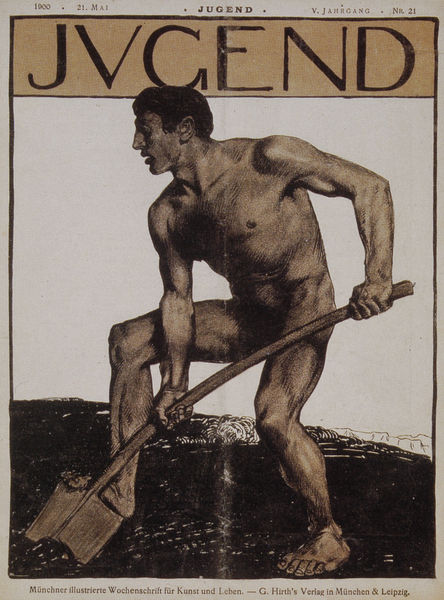
Titel: Titelblatt-Illustration aus "Jugend", 5.Jg. Nr.21
Standort: München
Institution: Stadtmuseum
Schlagwörter: akt, dunkel, fuß, körper, mann, nackt, nackter, schatten, weiß, ocker, braun, brust, grau, haar, hell, licht, nase, profil, schwarz, beige, arm, arme, mensch, hände, erde, haare, reich, person, schulter, arbeit, stock, beine, bein, füße, schrift, papier, acker, arbeiten, grafik, graphik, arbeiter, jugendstil, muskeln, zahlen, ziffern, lesen, brustwarze, knie, glitzern, punkte, stiel, griff, barfuss, hitler, münchen, kohle, ideal, jugend, druck, lithographie, druckgrafik, schraffur, titel, lithografie, text, zeitschrift, zeitung, buchstabe, buchstaben, beschriftung, plakat, überschrift, titelblatt, deckblatt, titelbild, umschlag, werkzeug, moor, muskel, graben, torf, kräftig, biegen, blitzen, drittes, drittes reich, grafiik, hittler, lenden, mánnerakt, männerakt, nationalszialismus, nazi, ohre, reuch, schaufel, spaten, universum